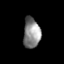
Tissue: skin
Cell type: Epithelial cells
Senescence score: 0.2722
Nuclear area (px): 499
Mean DAPI intensity: 137.888